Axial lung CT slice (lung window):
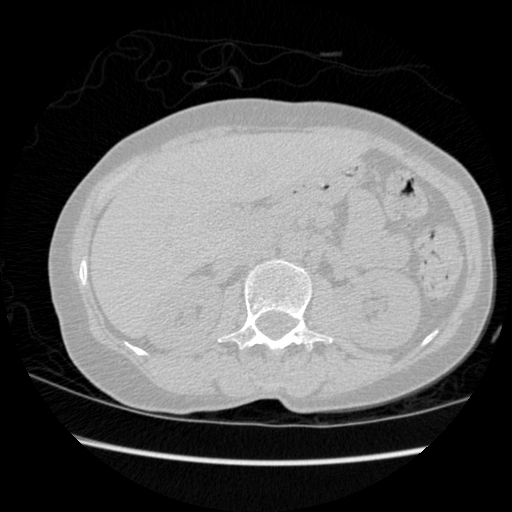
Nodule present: no